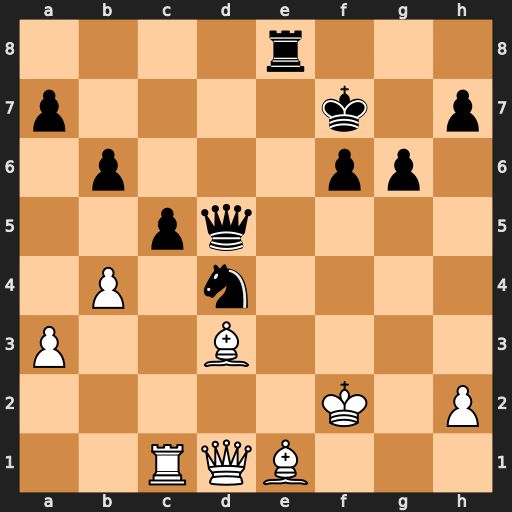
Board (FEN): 4r3/p4k1p/1p3pp1/2pq4/1P1n4/P2B4/5K1P/2RQB3
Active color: w
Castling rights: -
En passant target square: -
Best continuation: Bc4 Qxc4 Rxc4